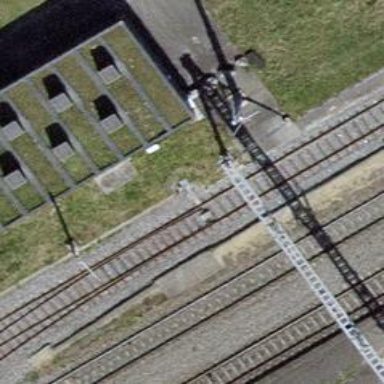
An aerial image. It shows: Railway switch.